Aerial crown-view tile of a tropical tree (Barro Colorado Island, Panama), acquired 20250818:
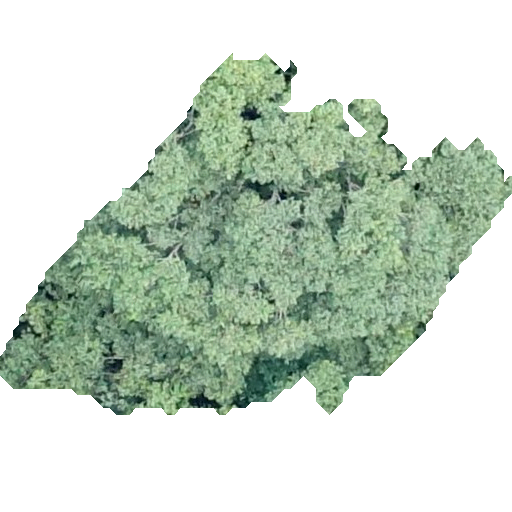
Species: Luehea seemannii
GBIF accepted scientific name: Luehea seemannii
Crown area: 156.993 m²